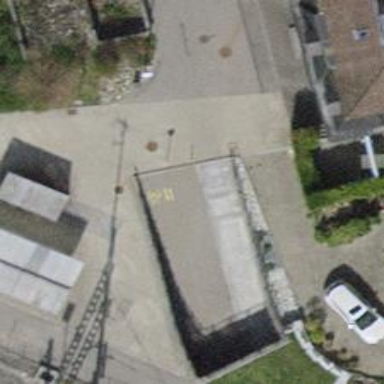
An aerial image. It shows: Bollard.